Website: bh-photo
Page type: cart
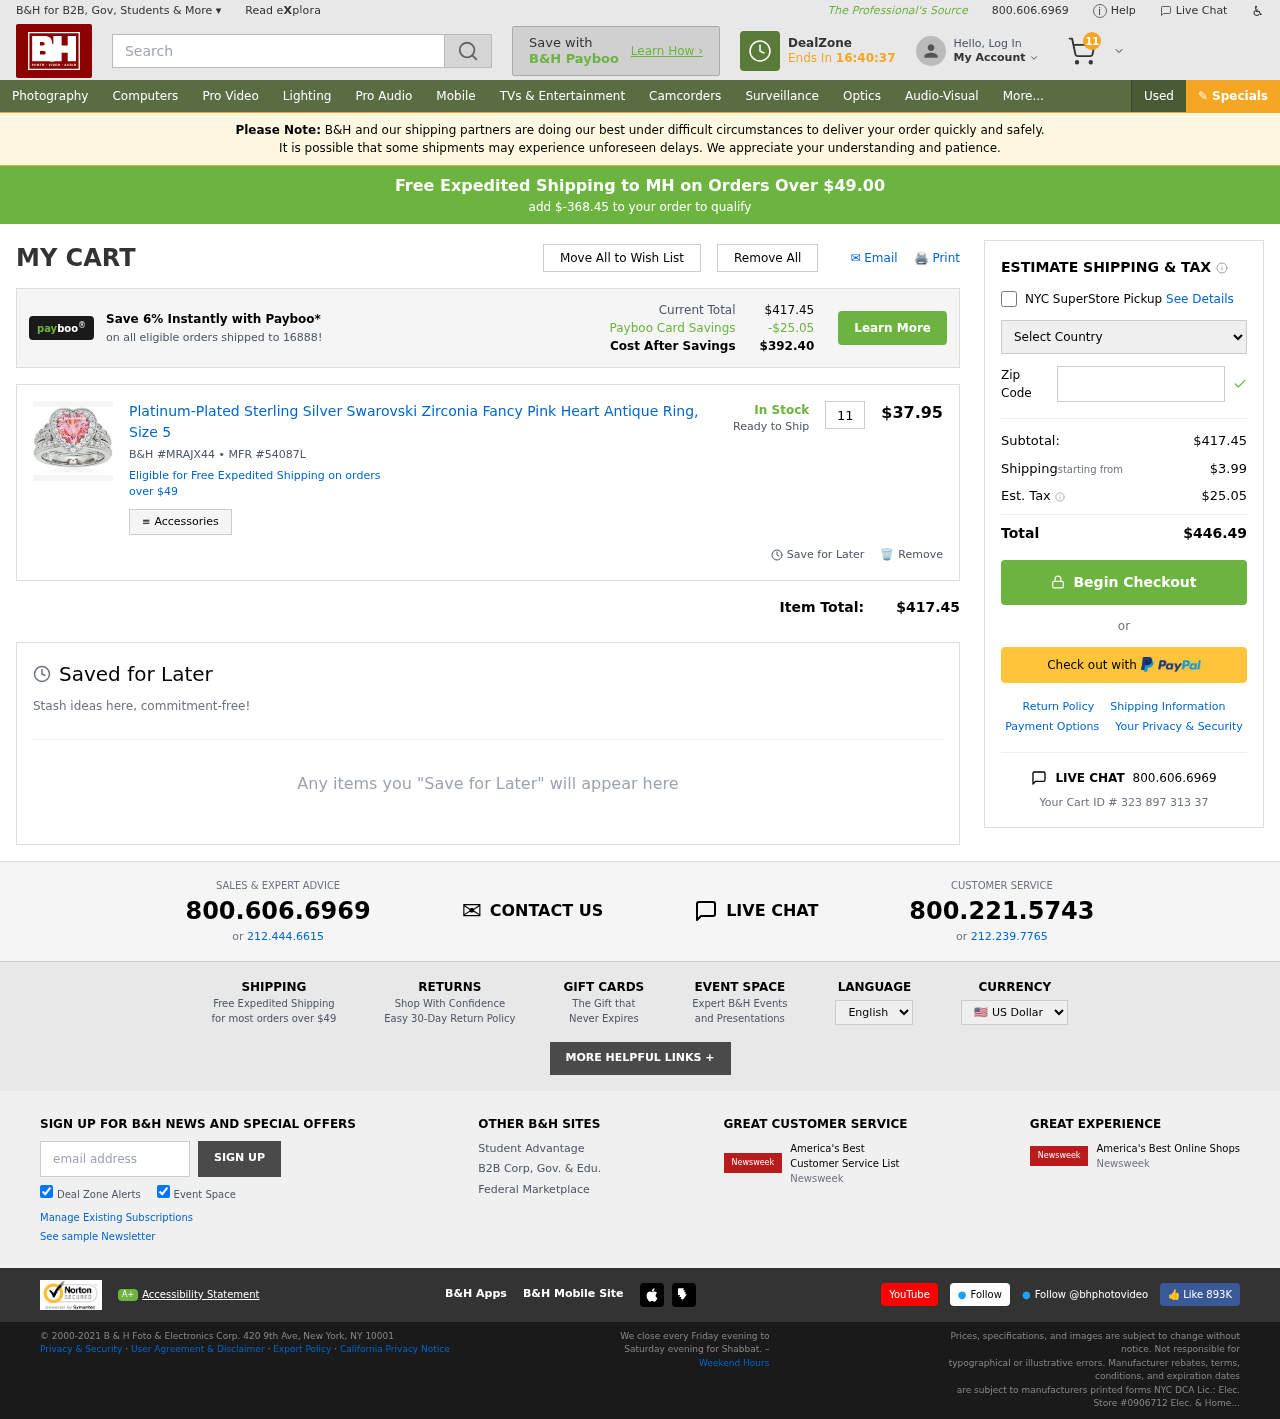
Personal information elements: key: PII_COUNTRY
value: United States
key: PII_POSTCODE
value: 16888
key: PII_STATE
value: MH
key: PII_POSTCODE2
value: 16888
Product elements: key: PRODUCT1_NAME
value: Platinum-Plated Sterling Silver Swarovski Zirconia Fancy Pink Heart Antique Ring, Size 5
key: PRODUCT1_PRICE
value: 37.95
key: PRODUCT1_QUANTITY
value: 11
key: PRODUCT1_SKU
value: MRAJX44
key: PRODUCT1_MFR
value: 54087L
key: PRODUCT1_AVAILABILITY
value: In Stock
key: PRODUCT1_SHIP_STATUS
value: Ready to Ship
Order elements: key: ORDER_NUM_ITEMS
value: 11
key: FREE_SHIPPING_THRESHOLD
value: $-368.45
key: ORDER_SUBTOTAL
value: $417.45
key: ORDER_SHIPPING_COST
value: $3.99
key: ORDER_TAX
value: $25.05
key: ORDER_TOTAL
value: $446.49
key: ORDER_ID
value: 323 897 313 37
Search elements: key: HEADER_SEARCH
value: Search
Other elements: key: PAYBOO_SAVINGS
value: -$25.05
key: COST_AFTER_SAVINGS
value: $392.40